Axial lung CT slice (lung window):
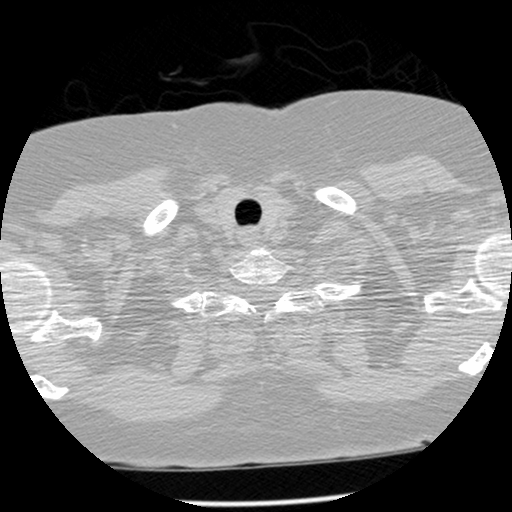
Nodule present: no